Brain MRI, t1w sequence, axial 2D slice.
Patient: age 20, sex F, weight 90 kg, height 1.9 m
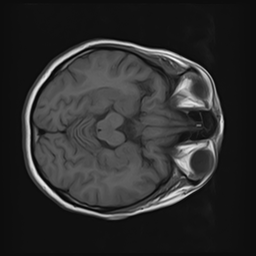